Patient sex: F
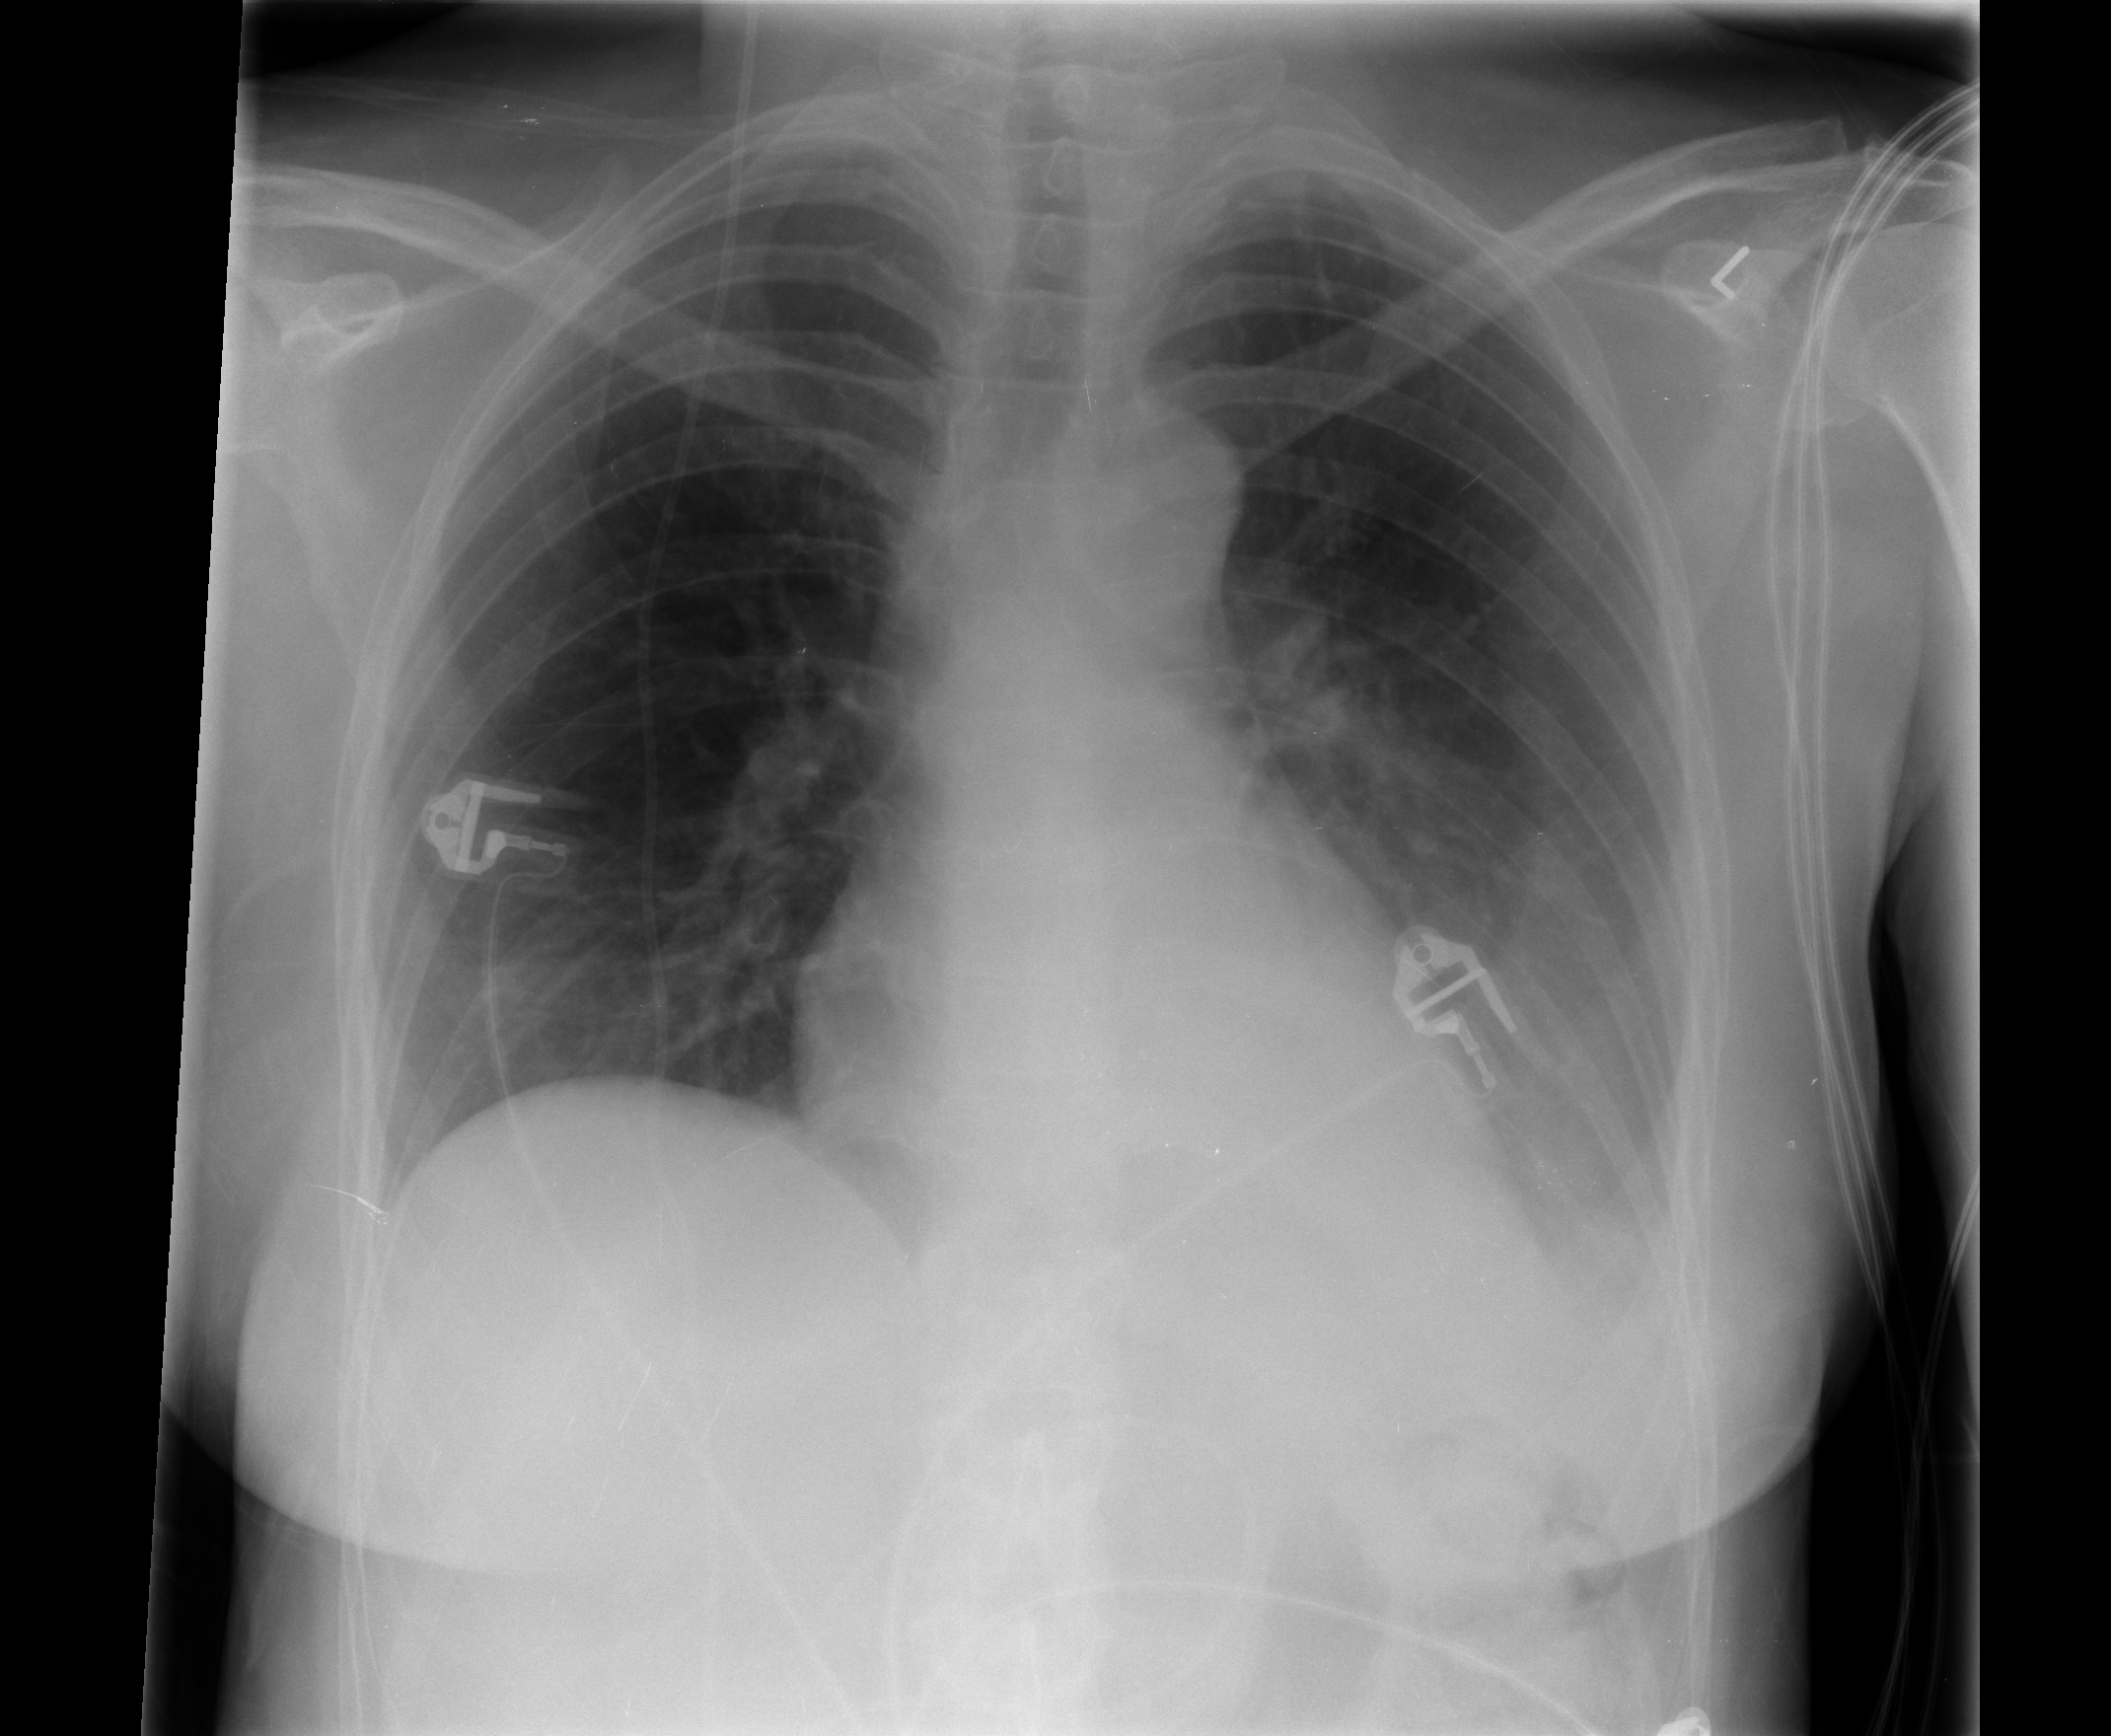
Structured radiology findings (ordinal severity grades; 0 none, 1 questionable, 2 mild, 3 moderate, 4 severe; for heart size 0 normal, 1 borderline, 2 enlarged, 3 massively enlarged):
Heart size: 0
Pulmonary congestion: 0
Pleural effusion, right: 0
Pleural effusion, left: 1
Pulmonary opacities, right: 0
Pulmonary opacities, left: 0
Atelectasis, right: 0
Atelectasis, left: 2